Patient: sex F, age 86
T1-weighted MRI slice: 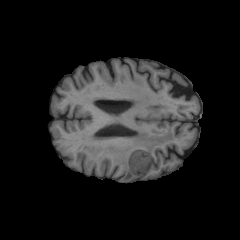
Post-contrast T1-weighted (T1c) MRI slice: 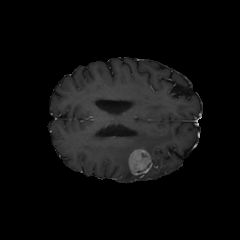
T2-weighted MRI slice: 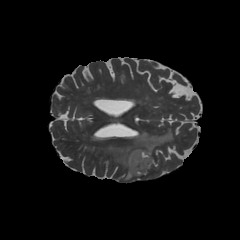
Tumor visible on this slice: yes
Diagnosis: Glioblastoma, IDH-wildtype
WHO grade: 4